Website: macys
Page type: billing-address
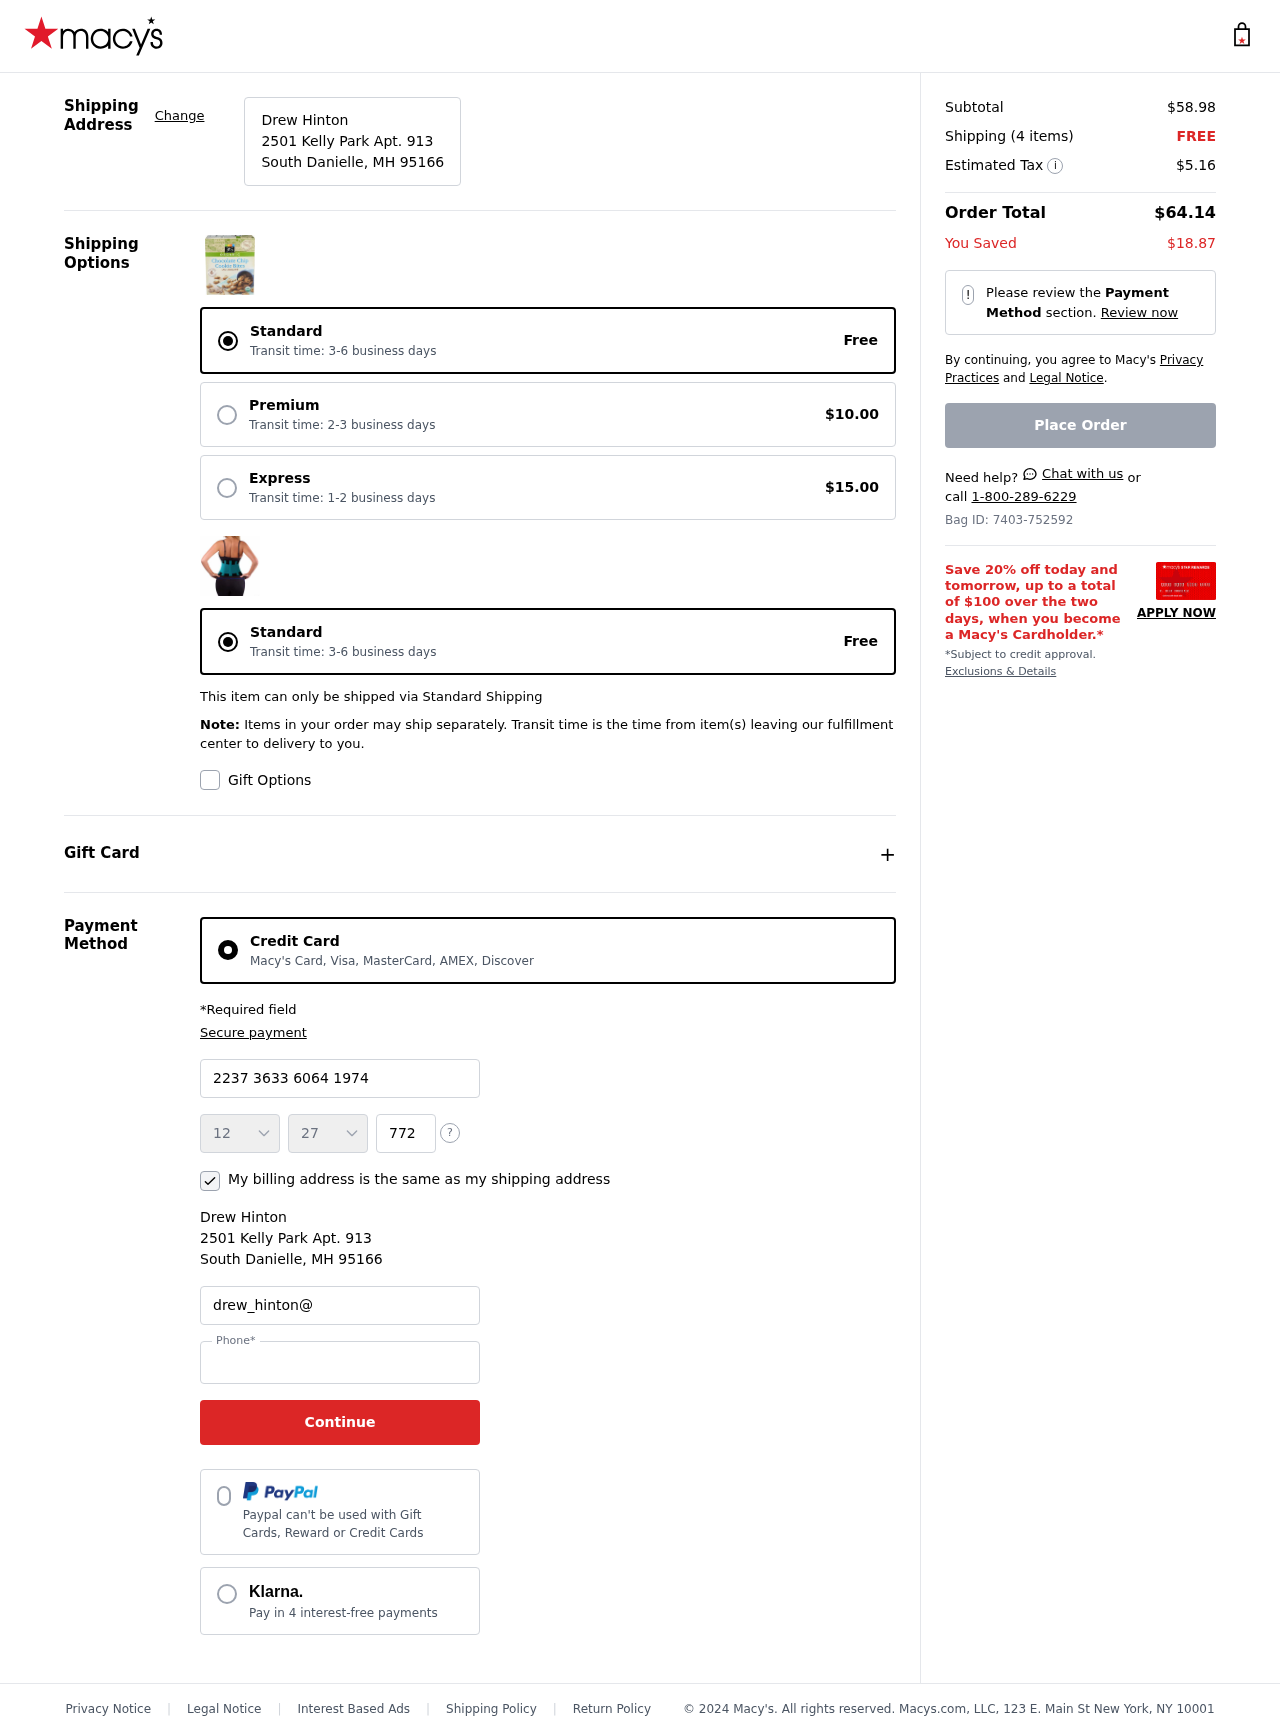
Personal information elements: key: PII_CARD_CVV
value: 772
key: PII_CARD_EXPIRY_MONTH
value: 12
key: PII_CARD_EXPIRY_YEAR
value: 27
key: PII_CARD_NUMBER
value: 2237 3633 6064 1974
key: PII_CITY_STATE_ZIP
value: South Danielle, MH 95166
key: PII_EMAIL
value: drew_hinton@hotmail.com
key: PII_FULLNAME
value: Drew Hinton
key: PII_PHONE
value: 8828473316
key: PII_STREET
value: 2501 Kelly Park Apt. 913
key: PII_FULLNAME2
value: Drew Hinton
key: PII_STREET2
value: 2501 Kelly Park Apt. 913
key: PII_CITY_STATE_ZIP2
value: South Danielle, MH 95166
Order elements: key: ORDER_SUBTOTAL
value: $58.98
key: ORDER_NUM_ITEMS
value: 4
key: ORDER_SHIPPING_COST
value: FREE
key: ORDER_TAX
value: $5.16
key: ORDER_TOTAL
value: $64.14
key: ORDER_SAVINGS
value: $18.87
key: ORDER_ID
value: Bag ID: 7403-752592